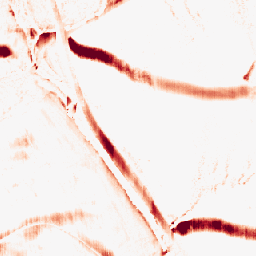
Category: morphological
Decomposition family: morphological_rect
Decomposition parameters: operation: opening
width: 5
height: 20
Upsampling method: nearest
Upsampling parameters: scale: 8
Upsampling scale: 8